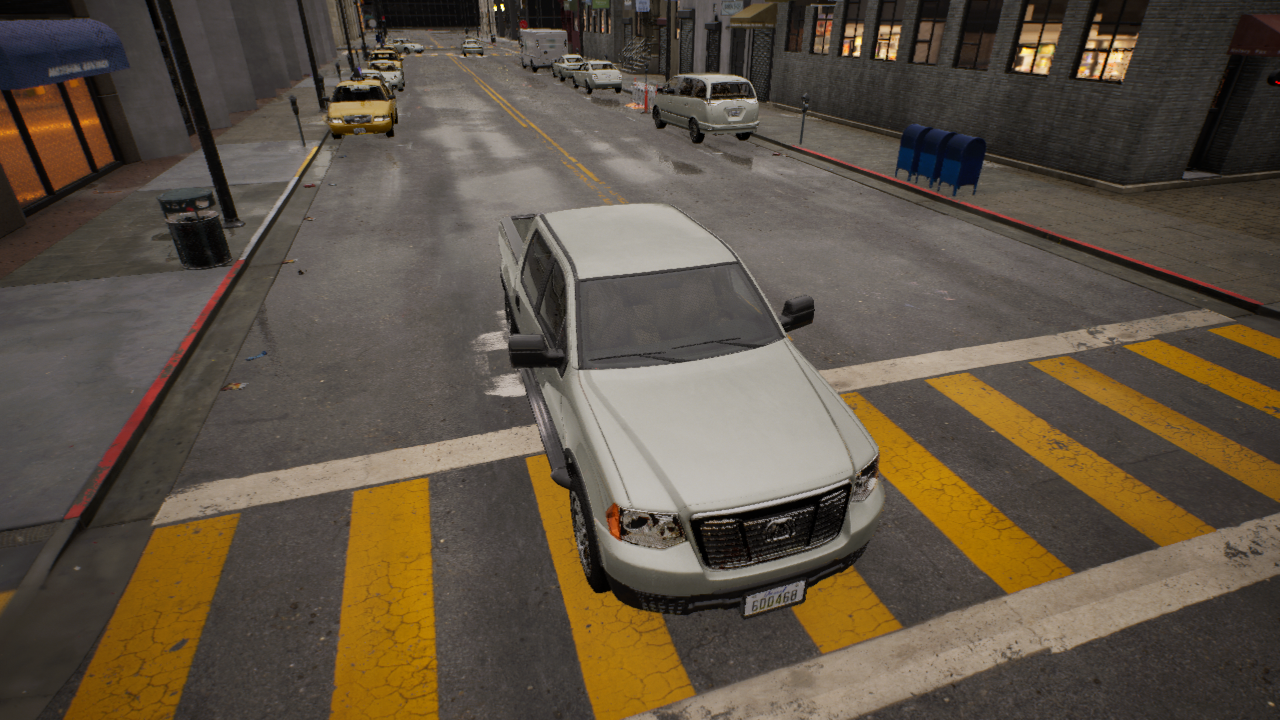
Venue: residential
Lighting: golden hour
Vehicle rig: pickup